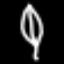
Label: leaf